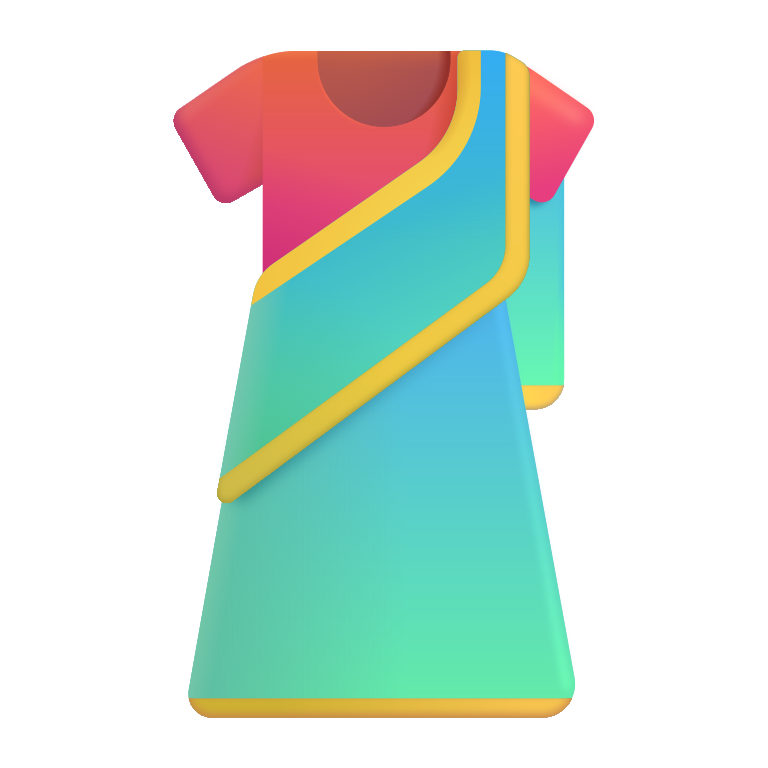
sari color